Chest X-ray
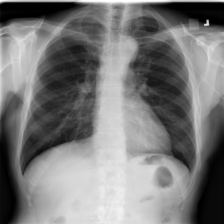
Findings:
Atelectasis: negative
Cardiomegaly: negative
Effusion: negative
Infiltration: negative
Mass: negative
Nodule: negative
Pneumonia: negative
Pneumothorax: negative
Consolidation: negative
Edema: negative
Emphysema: negative
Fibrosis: negative
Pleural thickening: negative
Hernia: negative